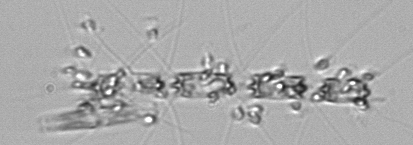
Label: Chaetoceros_didymus_TAG_external_flagellate